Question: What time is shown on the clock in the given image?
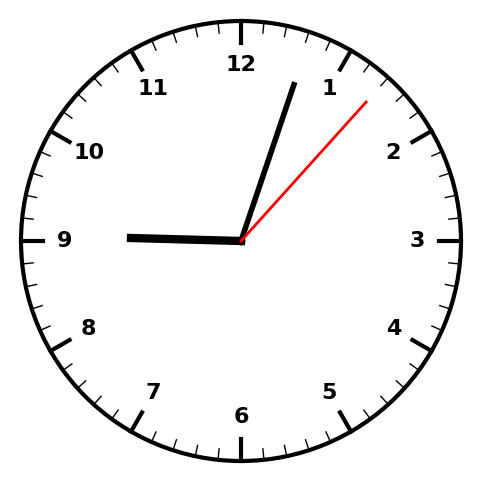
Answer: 09:03:07